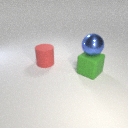
large blue metal sphere above large green rubber cube